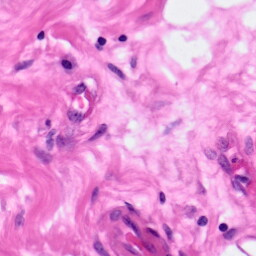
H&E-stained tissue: Pancreatic